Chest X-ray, PA view. Patient: 39 years old, sex F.
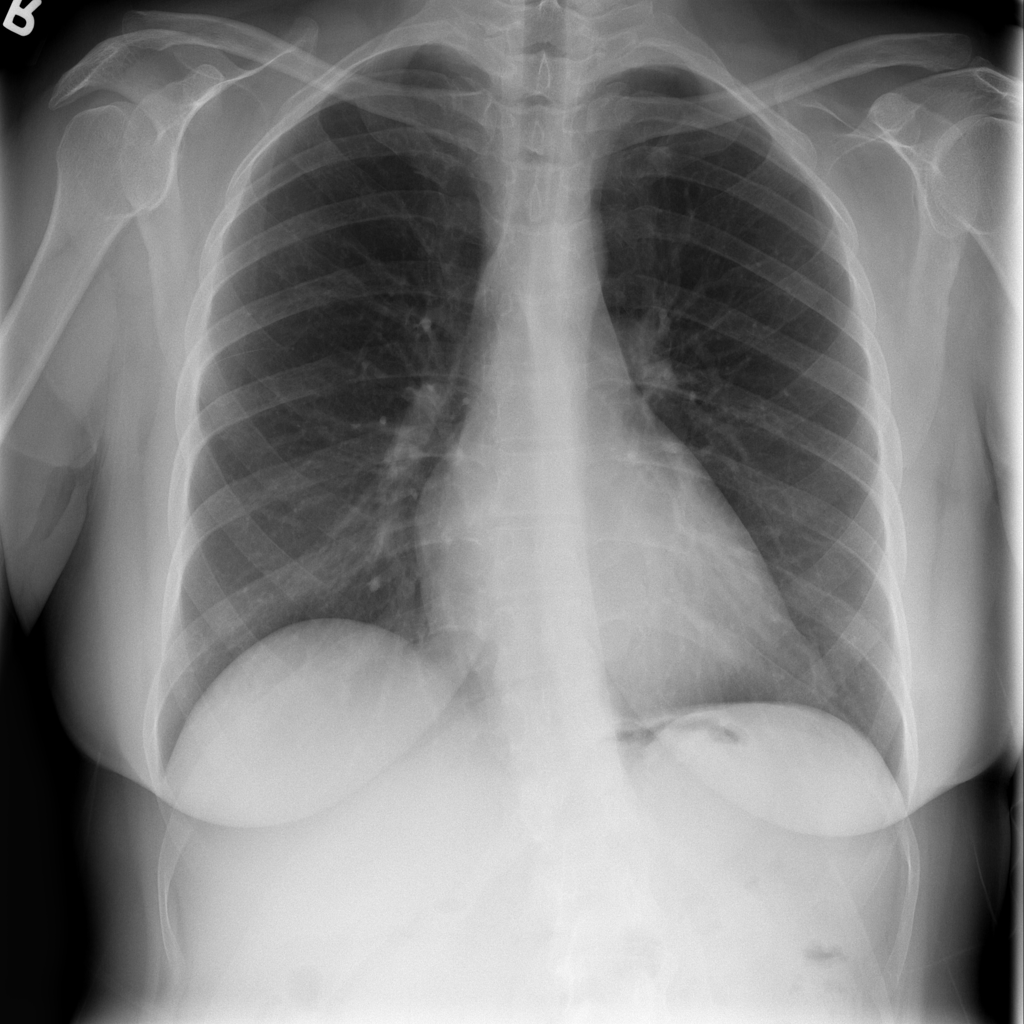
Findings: No Finding